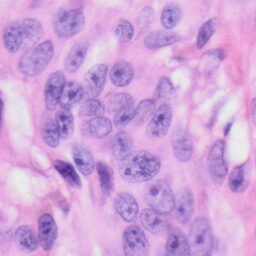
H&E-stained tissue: Skin